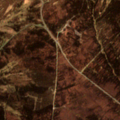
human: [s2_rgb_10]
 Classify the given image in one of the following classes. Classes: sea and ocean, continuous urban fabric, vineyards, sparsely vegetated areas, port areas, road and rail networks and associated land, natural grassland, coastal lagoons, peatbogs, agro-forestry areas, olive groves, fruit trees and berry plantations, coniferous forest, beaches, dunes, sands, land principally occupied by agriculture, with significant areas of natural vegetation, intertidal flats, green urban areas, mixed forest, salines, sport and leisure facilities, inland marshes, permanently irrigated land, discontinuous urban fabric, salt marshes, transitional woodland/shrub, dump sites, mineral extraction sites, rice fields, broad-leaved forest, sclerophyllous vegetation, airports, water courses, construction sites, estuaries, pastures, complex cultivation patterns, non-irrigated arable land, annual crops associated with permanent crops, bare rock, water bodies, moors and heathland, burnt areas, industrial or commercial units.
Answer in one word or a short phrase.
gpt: natural grassland, moors and heathland, peatbogs